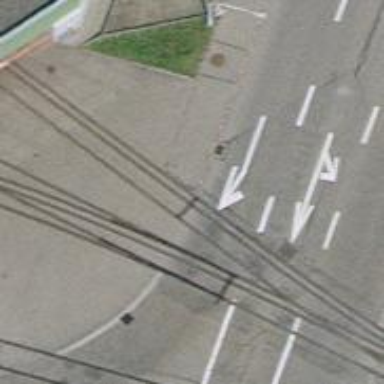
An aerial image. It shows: Railway switch.